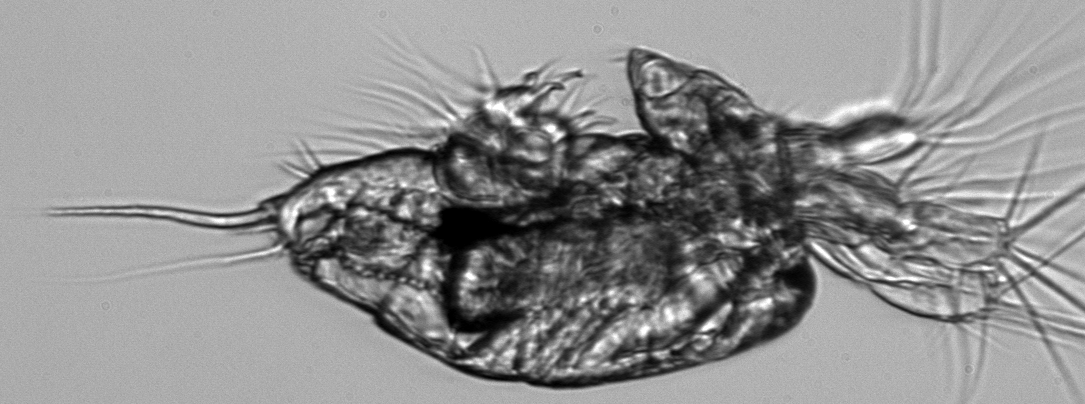
Label: Copepod_nauplii